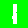
Digit: 1